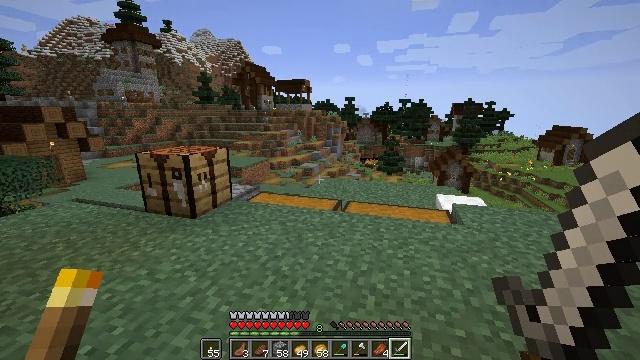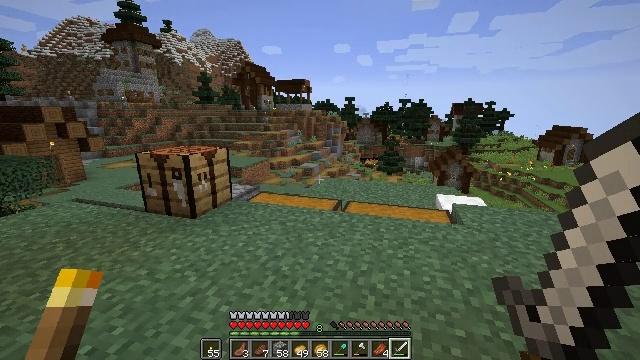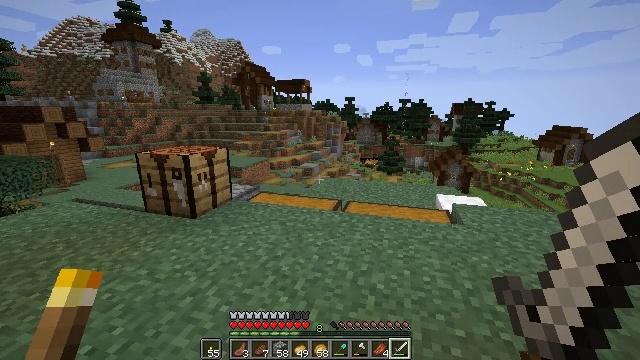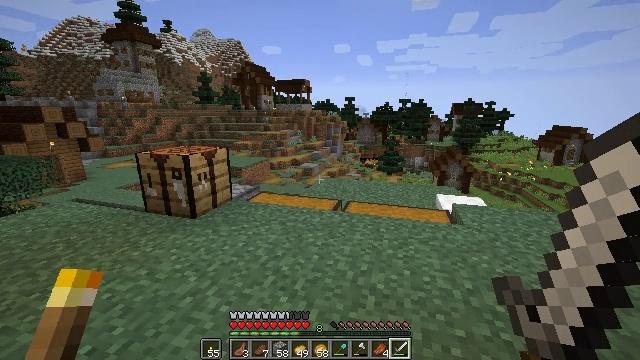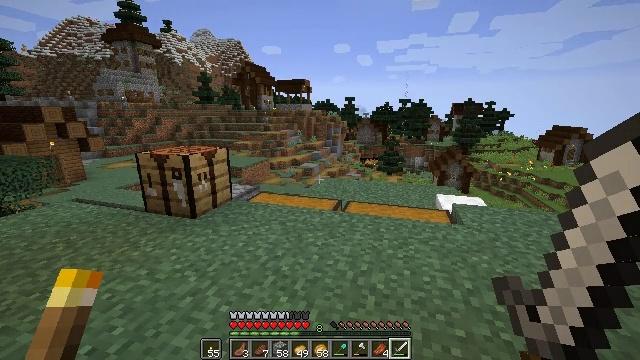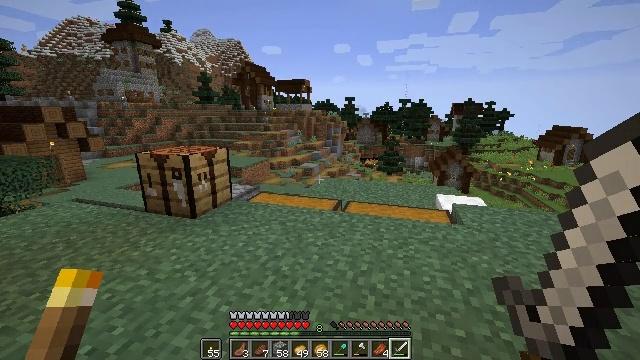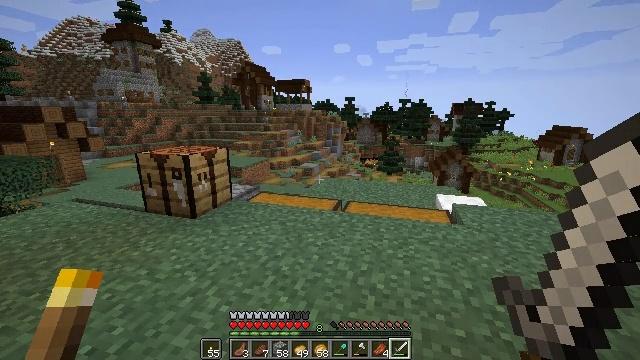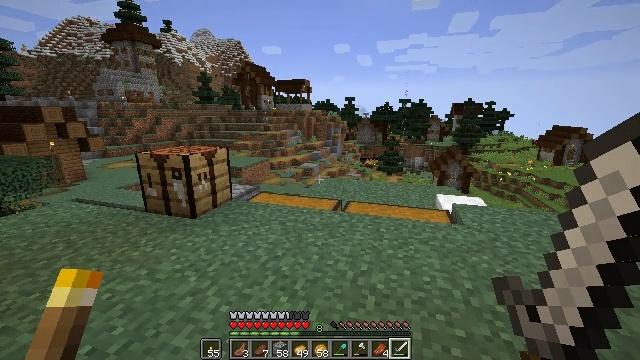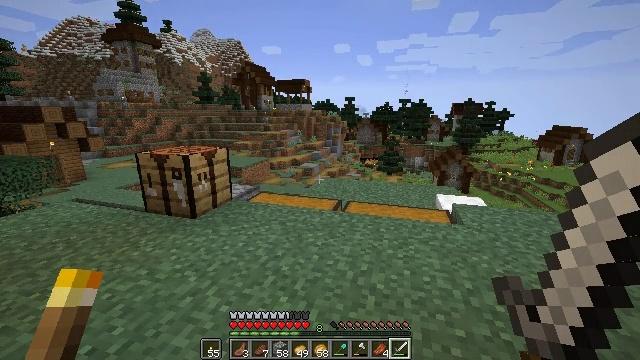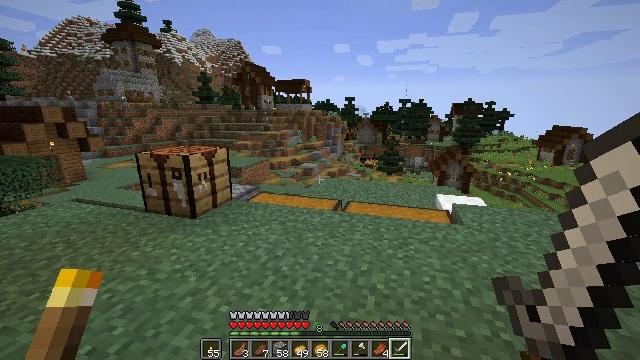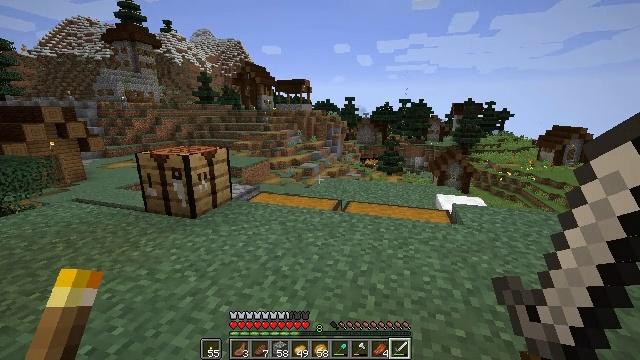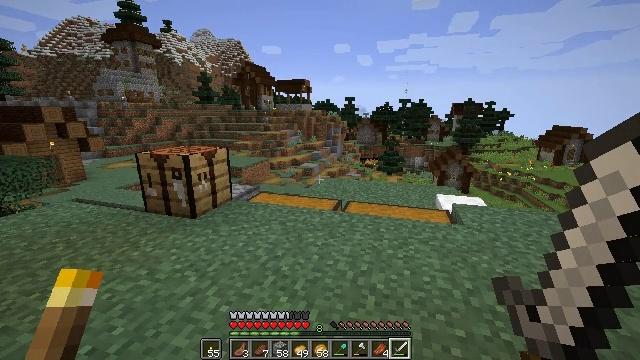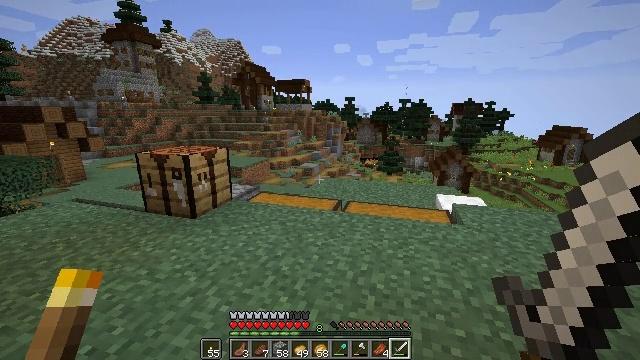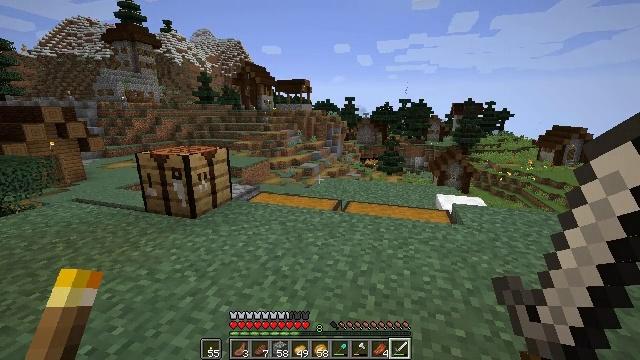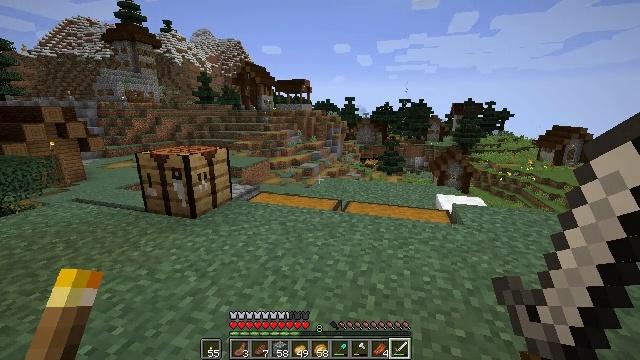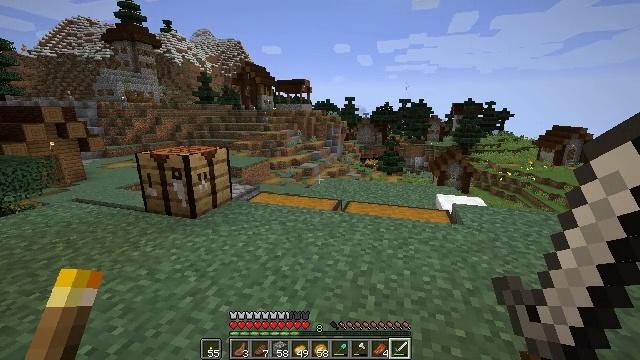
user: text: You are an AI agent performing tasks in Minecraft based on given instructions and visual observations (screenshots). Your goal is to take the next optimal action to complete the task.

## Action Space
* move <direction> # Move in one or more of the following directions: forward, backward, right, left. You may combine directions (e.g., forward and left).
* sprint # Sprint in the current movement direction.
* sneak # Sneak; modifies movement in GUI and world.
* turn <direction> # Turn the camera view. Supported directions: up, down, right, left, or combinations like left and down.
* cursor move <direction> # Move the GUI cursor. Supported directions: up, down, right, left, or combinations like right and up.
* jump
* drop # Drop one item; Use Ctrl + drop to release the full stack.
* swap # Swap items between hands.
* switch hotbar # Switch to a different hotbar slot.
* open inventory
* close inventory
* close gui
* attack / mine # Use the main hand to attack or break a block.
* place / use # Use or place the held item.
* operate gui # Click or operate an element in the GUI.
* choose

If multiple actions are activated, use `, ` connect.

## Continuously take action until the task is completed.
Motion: motion action
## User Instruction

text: Bake a potato to get a baked potato.
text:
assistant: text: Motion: no_op
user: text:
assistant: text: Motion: no_op
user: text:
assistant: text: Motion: no_op
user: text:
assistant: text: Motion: no_op
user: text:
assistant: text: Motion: no_op
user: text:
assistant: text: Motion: no_op
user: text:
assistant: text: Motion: no_op
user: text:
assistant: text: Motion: no_op
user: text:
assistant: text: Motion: no_op
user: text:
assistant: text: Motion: no_op
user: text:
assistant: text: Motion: no_op
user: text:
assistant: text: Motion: no_op
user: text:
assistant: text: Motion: no_op
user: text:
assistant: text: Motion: no_op
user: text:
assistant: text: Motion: no_op
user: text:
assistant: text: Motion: no_op
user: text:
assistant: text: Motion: no_op
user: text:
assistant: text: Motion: no_op
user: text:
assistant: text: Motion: no_op
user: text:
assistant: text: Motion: no_op
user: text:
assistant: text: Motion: no_op
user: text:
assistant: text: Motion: no_op
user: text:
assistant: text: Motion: no_op
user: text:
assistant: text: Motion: no_op
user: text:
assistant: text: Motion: no_op
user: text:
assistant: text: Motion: no_op
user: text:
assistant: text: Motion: no_op
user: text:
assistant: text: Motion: no_op
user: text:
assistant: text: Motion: no_op
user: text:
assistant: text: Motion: no_op